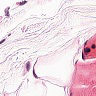
Metastatic tissue present: no